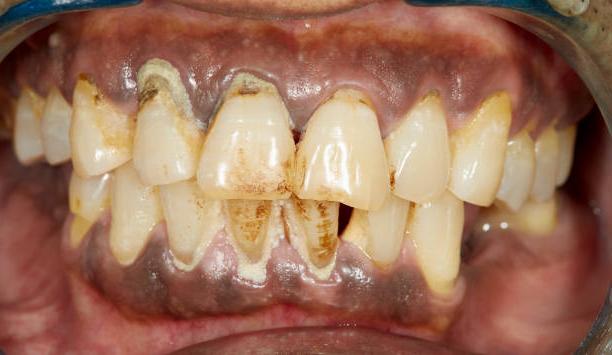
Condition: Gingivitis